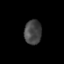
Tissue: prostate
Cell type: Fibroblasts
Senescence score: 0.7784
Nuclear area (px): 409
Mean DAPI intensity: 68.831